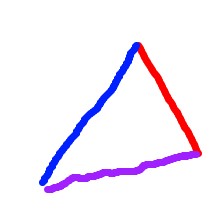
Shape: triangle